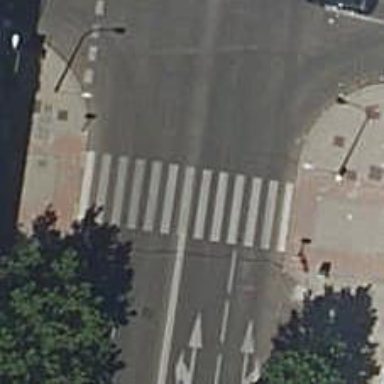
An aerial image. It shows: Zebra crossing on the road.